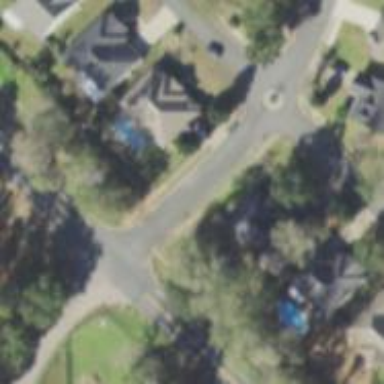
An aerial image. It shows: Unmarked crossing on the road.